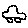
Label: car